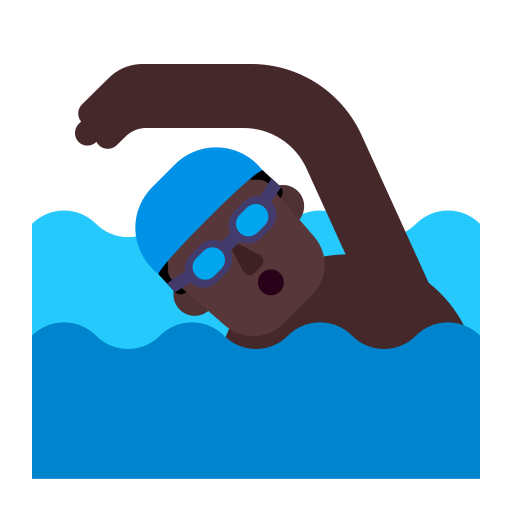
man swimming flat dark